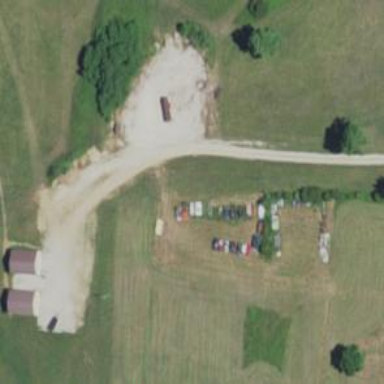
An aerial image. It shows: Driveway.